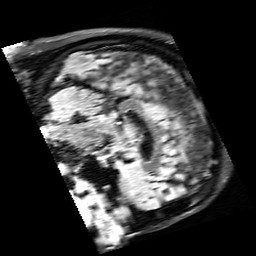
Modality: FLAIR
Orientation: sagittal
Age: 29
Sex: male
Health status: healthy
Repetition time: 12 s
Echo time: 0.095 s